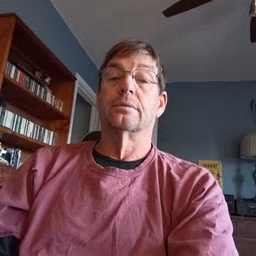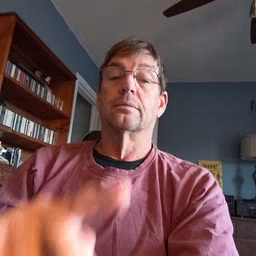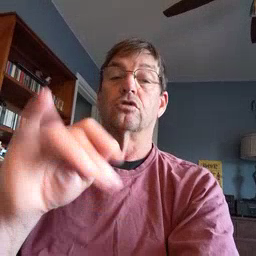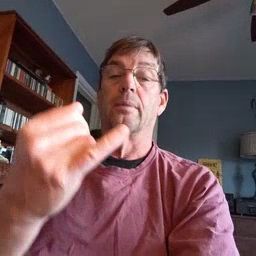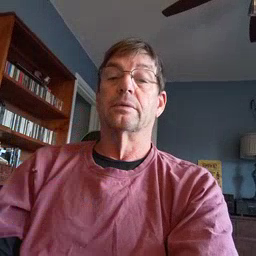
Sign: pajamas